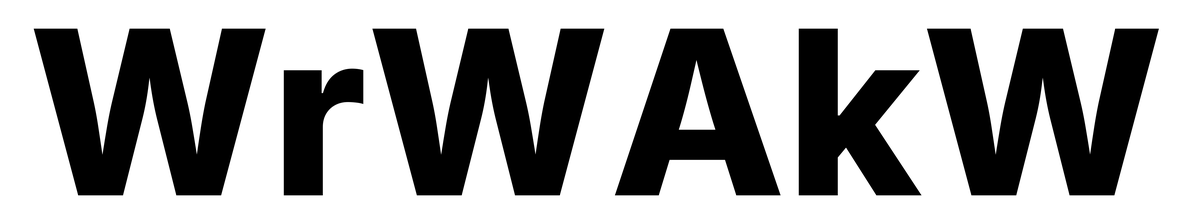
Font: Inter_ExtraBold